Aerial crown-view tile of a tropical tree (Barro Colorado Island, Panama), acquired 20241112:
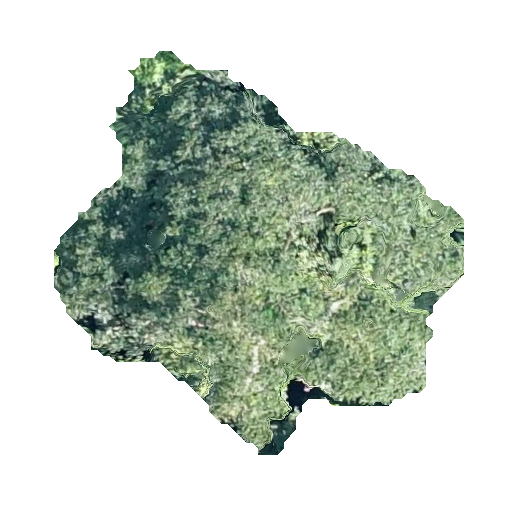
Species: Trattinnickia aspera
GBIF accepted scientific name: Trattinnickia aspera
Crown area: 155.618 m²